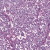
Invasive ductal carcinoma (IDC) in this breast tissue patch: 1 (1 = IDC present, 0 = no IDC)